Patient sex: M
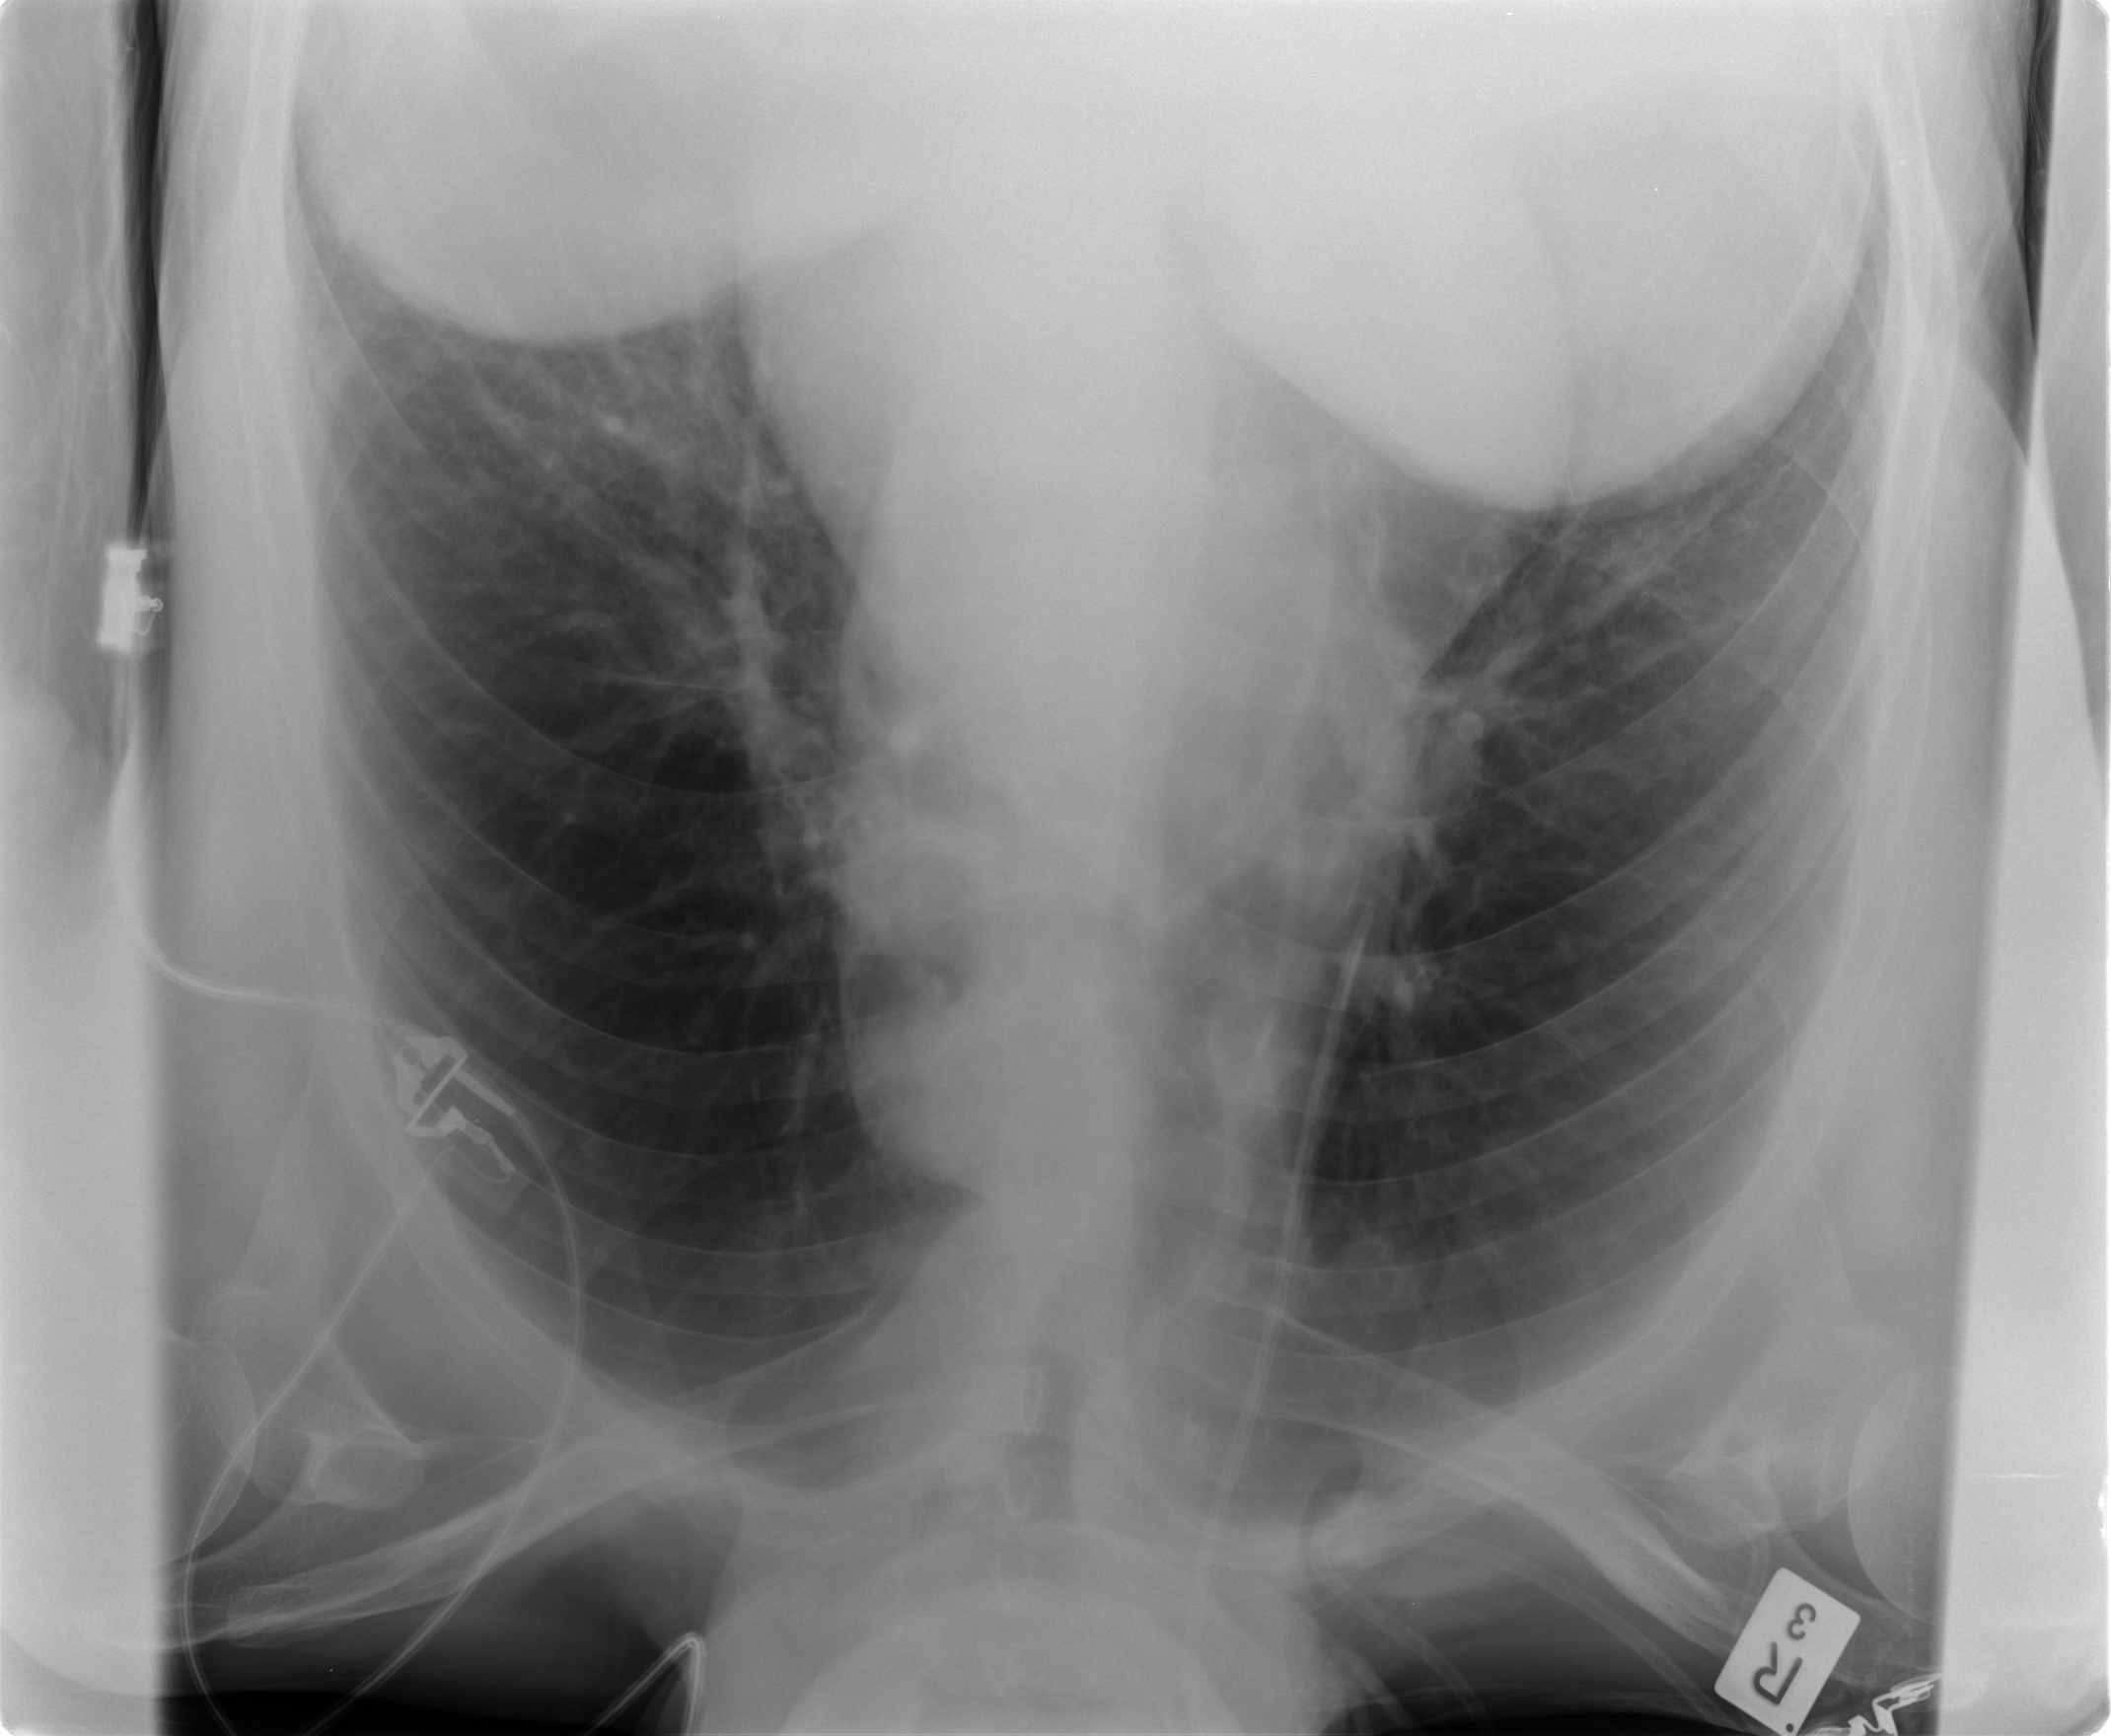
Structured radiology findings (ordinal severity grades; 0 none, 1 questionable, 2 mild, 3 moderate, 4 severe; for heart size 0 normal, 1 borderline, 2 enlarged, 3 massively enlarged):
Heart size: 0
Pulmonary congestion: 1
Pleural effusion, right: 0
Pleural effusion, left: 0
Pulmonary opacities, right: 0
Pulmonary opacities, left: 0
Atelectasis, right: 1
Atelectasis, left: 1